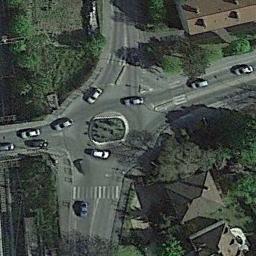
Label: roundabout